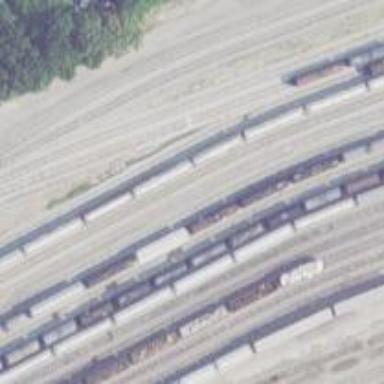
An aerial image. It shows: Railway yard in service.